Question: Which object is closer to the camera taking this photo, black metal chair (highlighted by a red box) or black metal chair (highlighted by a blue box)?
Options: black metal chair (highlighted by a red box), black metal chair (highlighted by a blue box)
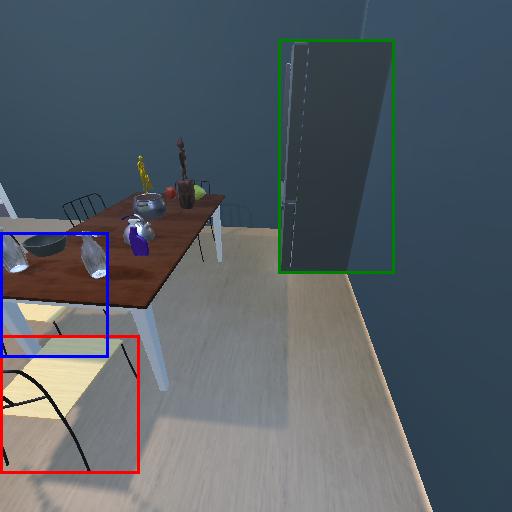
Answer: black metal chair (highlighted by a red box)